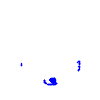
Particle: electron